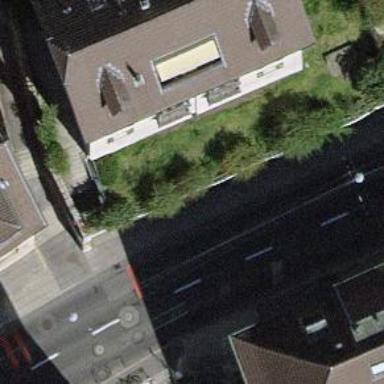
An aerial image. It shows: Car-sharing service available at this location.